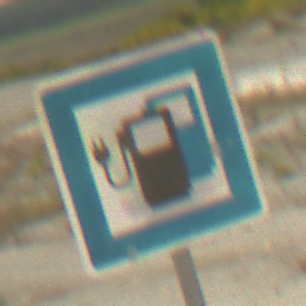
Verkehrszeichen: LadestationFuerElektrofahrzeuge
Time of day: Midday
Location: Outdoor (Beach)
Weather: PartlyCloudy
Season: NotSpecified
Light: Natural